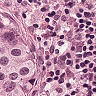
Metastatic tissue present: yes